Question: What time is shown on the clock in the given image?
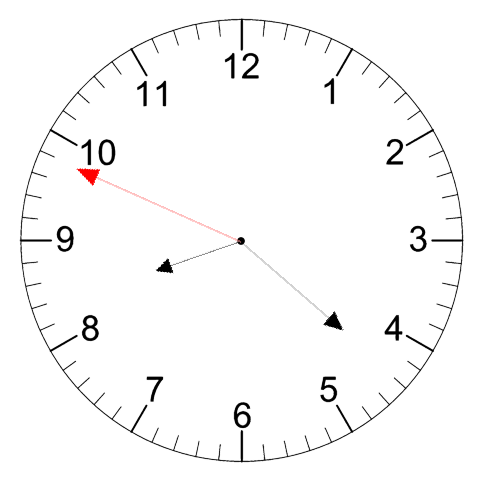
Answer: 08:21:49